Question:
'''
<input name = "room" type = "text" size="70"/>
<a href="updateroom.php?roomid=<?=$row_Recordsetroomid['roomid'] ?>">Update</a>
'''
'''
<?php
mysql_connect('localhost','athirahhazira','1234');
mysql_select_db("dbcollege");
session_start();
$sql = "UPDATE studentsroom set room='$strroom' WHERE roomid='$_GET[roomid]'";
mysql_query($sql) or die('Error updating room status');
header('Location:staff/room-staff.php');
?>
'''
i can update if there is a default value such as :
'''
$sql = "UPDATE studentsroom set room='A206' WHERE roomid='$_GET[roomid]'";
'''
but not the value from a textbox. could u help me with what i am missing here?
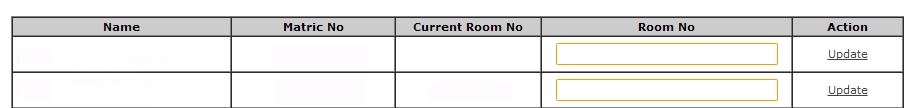
Answer: try this
'''
$sql = "UPDATE studentsroom set room='A206' WHERE roomid='".$_REQUEST['roomid']."'";
'''
your code can be sql injection. also 'mysql_*' is deprecated use 'mysqli_*' or 'PDO'
add a form and submit button instead of hyperlink
'''
<form method="post" action="updateroom.php" >
<input name = "room" type = "text" size="70"/>
<input type="hidden" name="roomid" value="<?php echo $row_Recordsetroomid['roomid'];?>" />
<input type="submit" name="submit" value="Update" />
</form>
'''
AND
'''
<?php
mysql_connect('localhost','athirahhazira','1234');
mysql_select_db("dbcollege");
session_start();
$room = $_REQUEST['room'];
$roomid = $_REQUEST['roomid'];
$room = mysql_real_escape_string($room);
$roomid = mysql_real_escape_string($roomid);
$sql = "UPDATE studentsroom set room='$room' WHERE roomid='$roomid'";
mysql_query($sql) or die('Error updating room status');
header('Location:staff/room-staff.php');
?>
'''